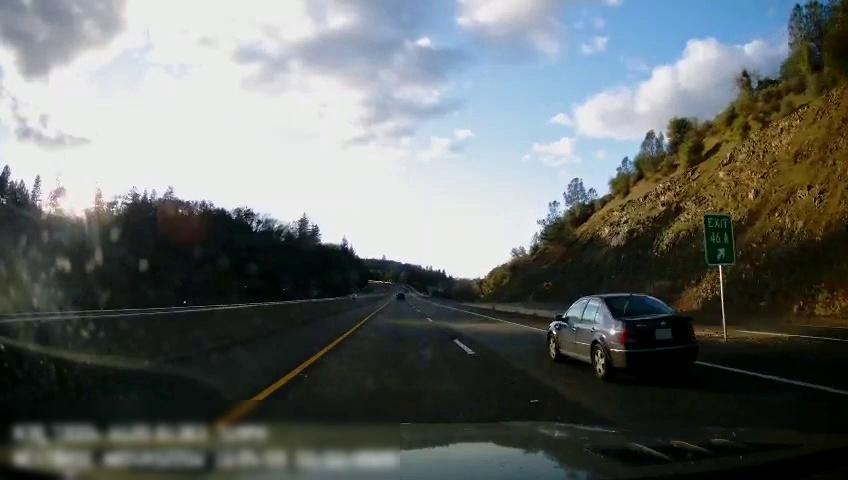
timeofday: Day
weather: Sunny
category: Drivable Space
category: Vehicles | Car
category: Lanes | Current Lane
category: Lanes | Alternate Lane
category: Lanes | Alternate Lane
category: Lanes | Current Lane
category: Traffic | Signs